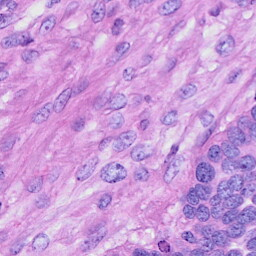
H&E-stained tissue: Ovarian